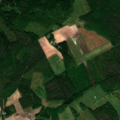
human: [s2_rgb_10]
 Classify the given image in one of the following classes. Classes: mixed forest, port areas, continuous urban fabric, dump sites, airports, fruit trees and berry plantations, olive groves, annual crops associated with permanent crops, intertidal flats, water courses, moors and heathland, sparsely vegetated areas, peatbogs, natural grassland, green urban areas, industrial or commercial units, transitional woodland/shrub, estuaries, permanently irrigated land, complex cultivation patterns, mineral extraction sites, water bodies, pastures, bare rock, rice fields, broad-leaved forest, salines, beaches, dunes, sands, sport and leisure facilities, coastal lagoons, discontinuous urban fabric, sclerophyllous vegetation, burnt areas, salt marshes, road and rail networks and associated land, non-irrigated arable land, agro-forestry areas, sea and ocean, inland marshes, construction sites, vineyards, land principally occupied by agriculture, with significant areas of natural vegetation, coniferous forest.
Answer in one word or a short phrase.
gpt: land principally occupied by agriculture, with significant areas of natural vegetation, coniferous forest, mixed forest